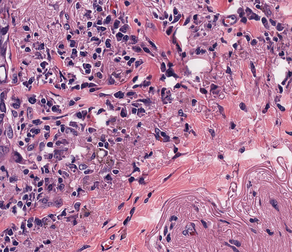
Tumor epithelial tissue: no
Tumor-associated stroma tissue: yes
Normal tissue: no